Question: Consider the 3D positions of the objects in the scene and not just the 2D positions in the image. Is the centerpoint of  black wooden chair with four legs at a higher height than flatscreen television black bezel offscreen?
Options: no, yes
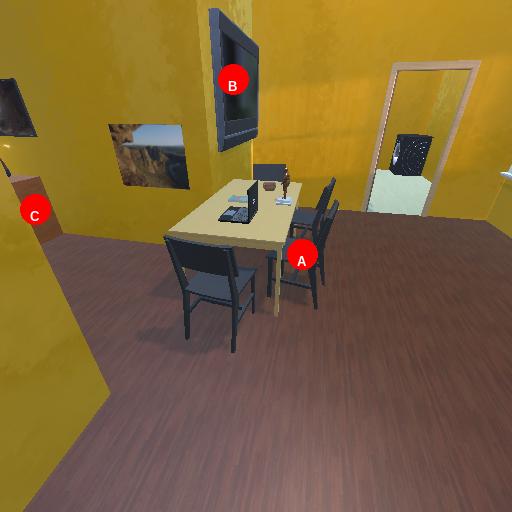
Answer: no